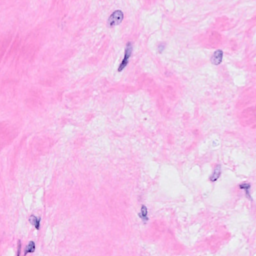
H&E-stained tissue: Breast